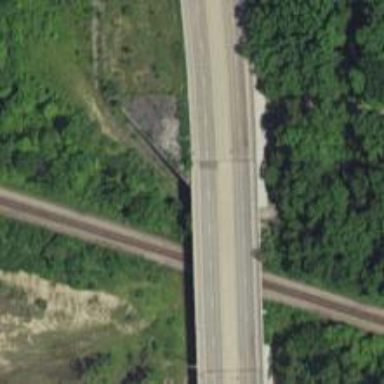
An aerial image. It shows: Primary highway passing over bridge with beam structure.